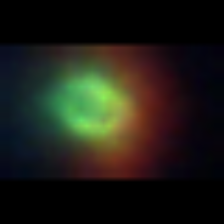
Taxon: NanoPlankton
Group: Other